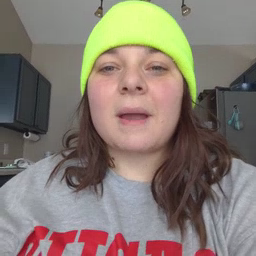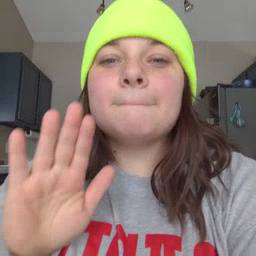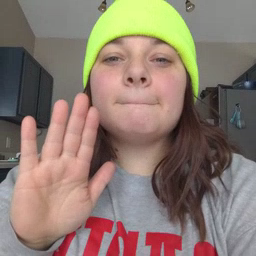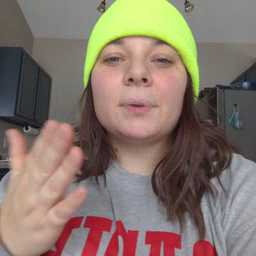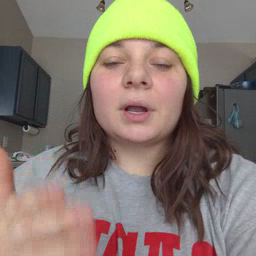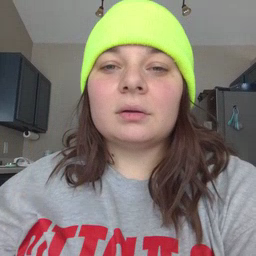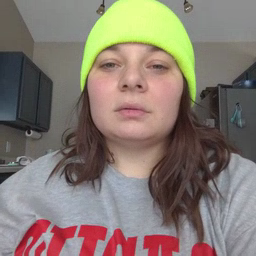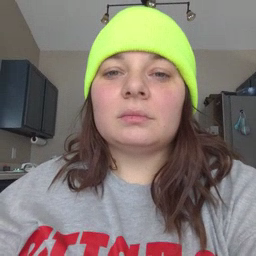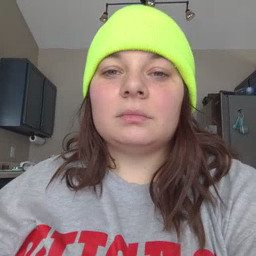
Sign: book